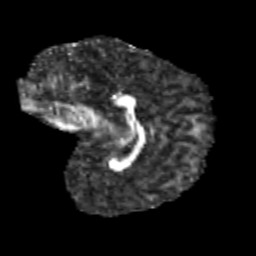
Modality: FA
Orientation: sagittal
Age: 13
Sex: male
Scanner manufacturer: siemens
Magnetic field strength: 3 T
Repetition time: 3.8 s
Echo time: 0.07 s